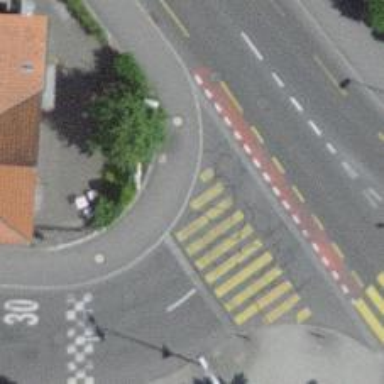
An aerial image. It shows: Kerb serving as barrier.